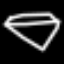
Label: diamond